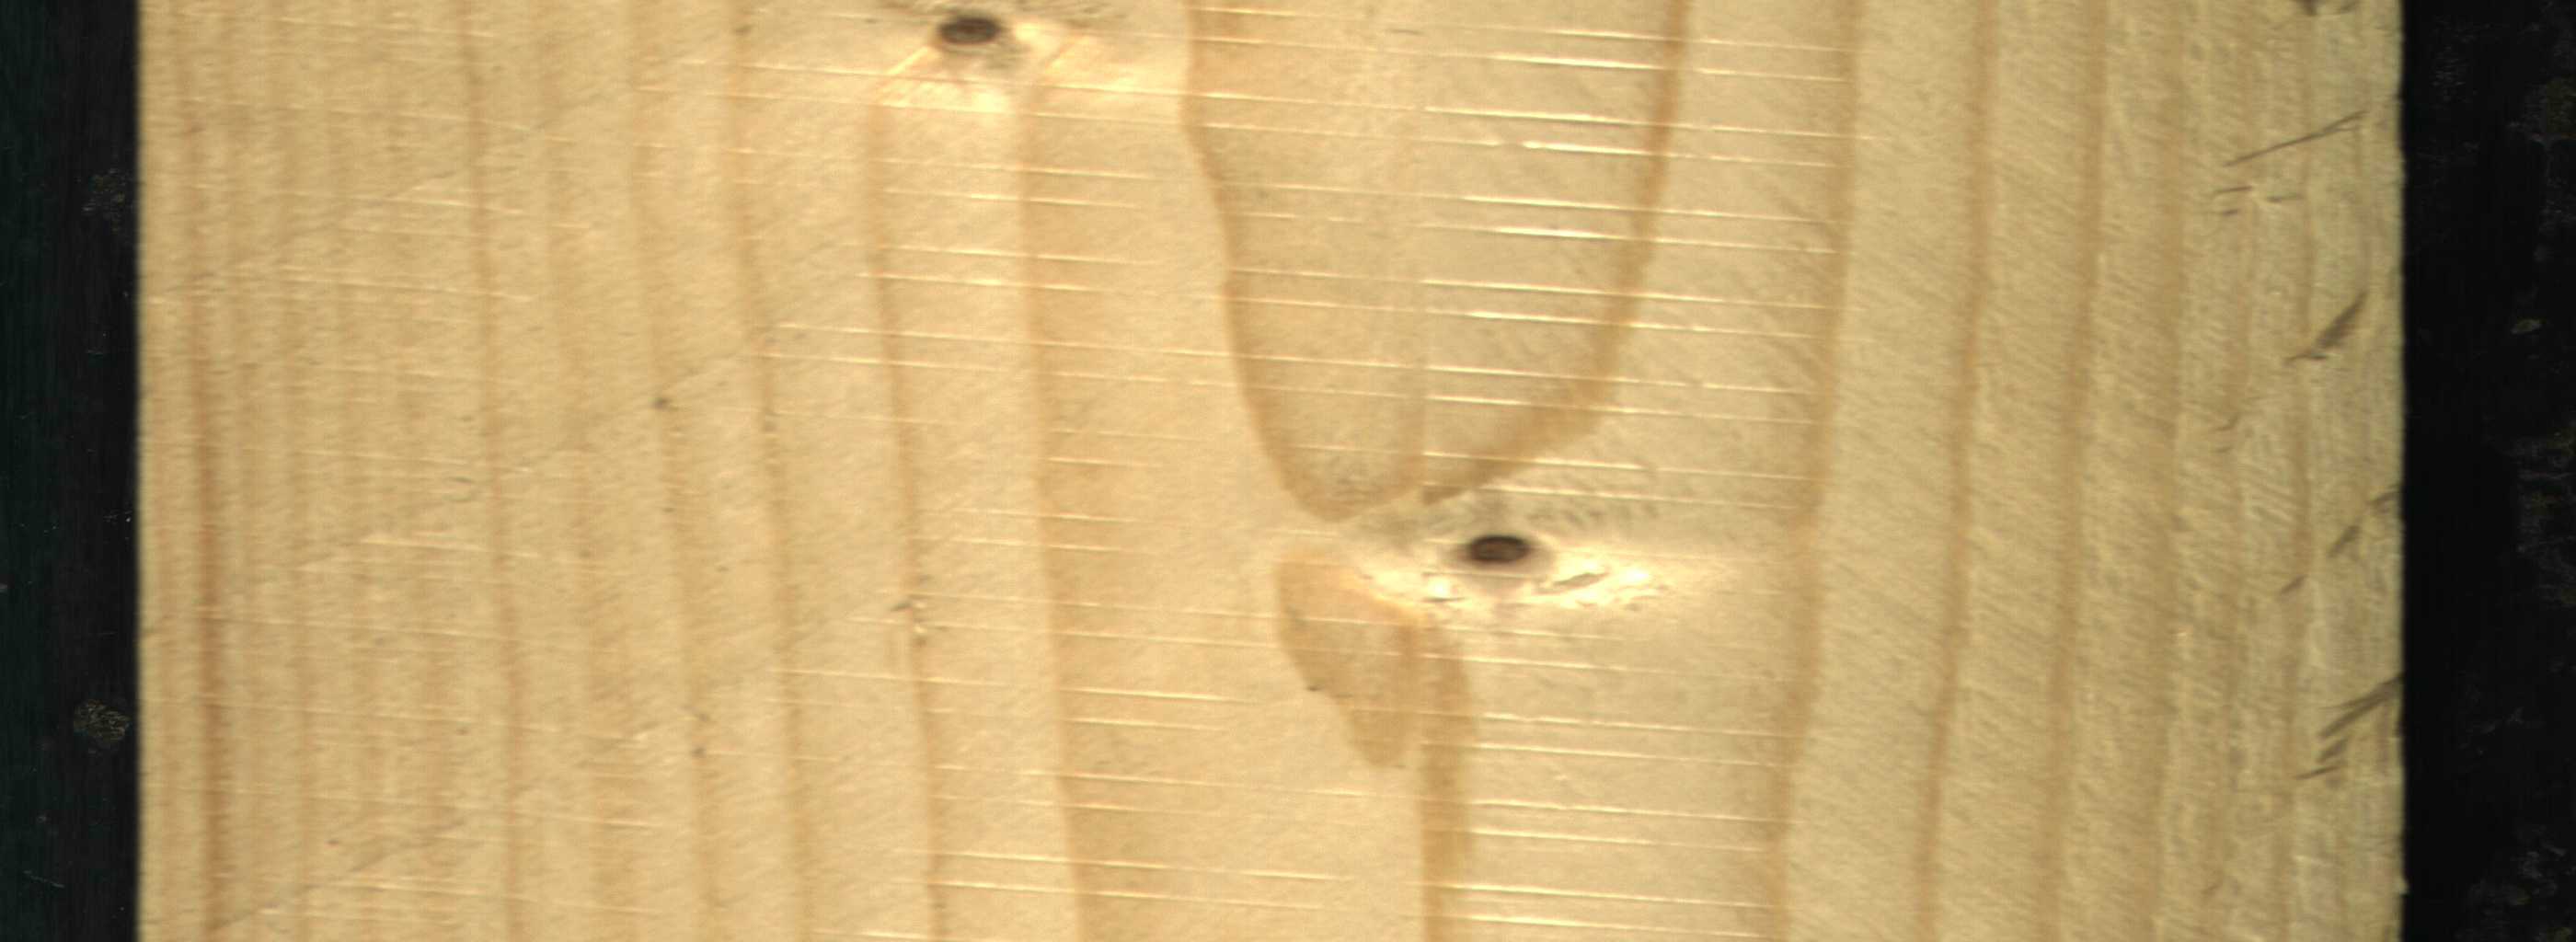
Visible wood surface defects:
Live_Knot
Live_Knot